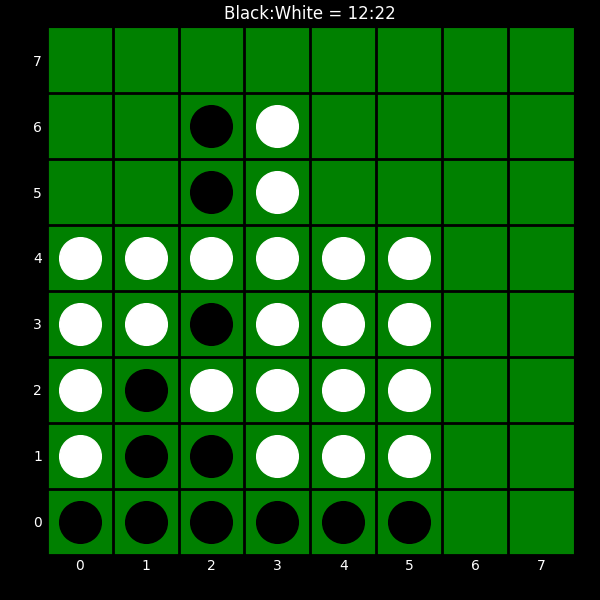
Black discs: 12
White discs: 22